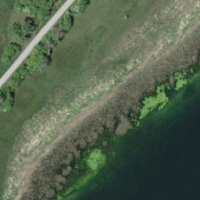
EUNIS habitat code: 16
Species observed at this site:
Lythrum salicaria